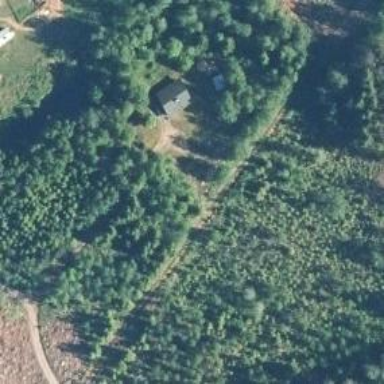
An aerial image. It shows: Driveway.